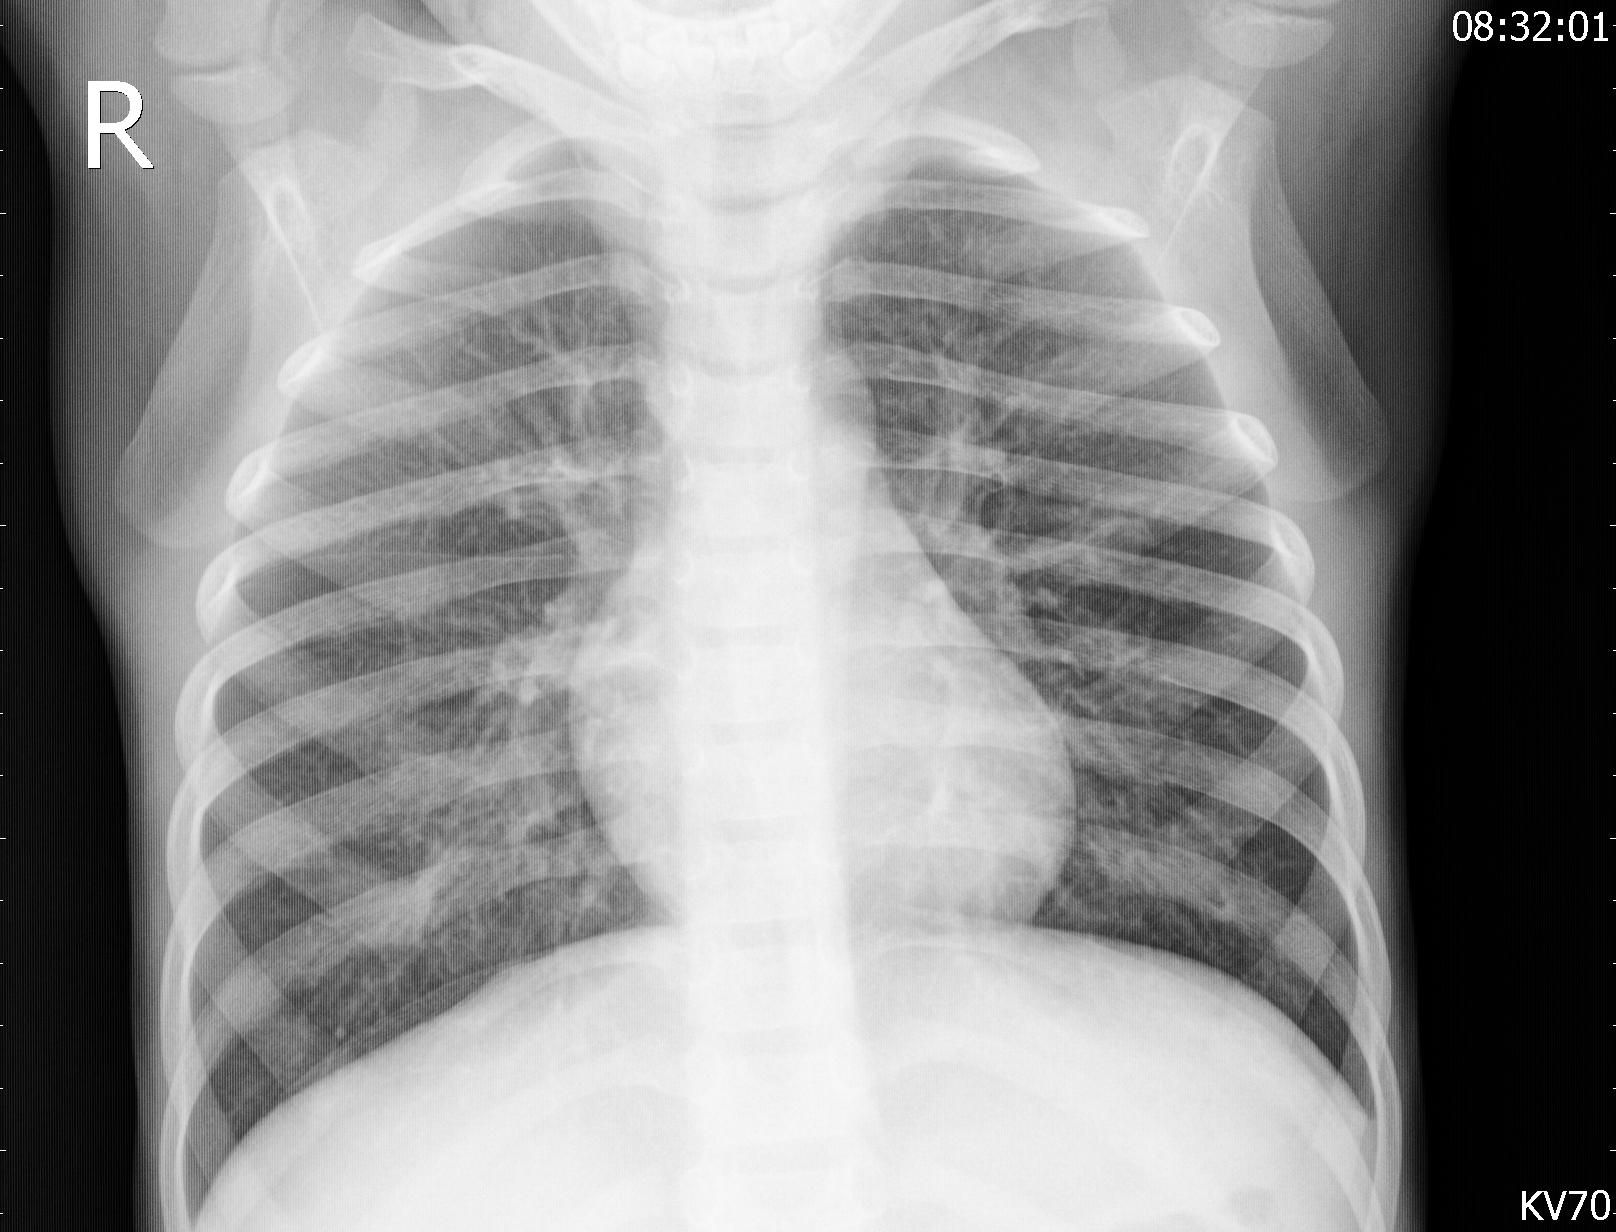
Diagnosis: PNEUMONIA